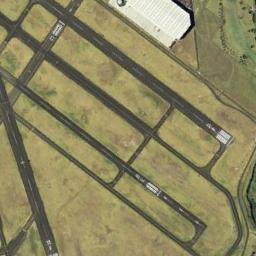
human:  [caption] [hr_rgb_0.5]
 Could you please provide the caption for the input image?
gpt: A runway at the airport is surrounded by a brown farmland with an airport house next to the runway .

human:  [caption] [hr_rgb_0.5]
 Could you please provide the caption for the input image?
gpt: There is an airport in the field with some runways .

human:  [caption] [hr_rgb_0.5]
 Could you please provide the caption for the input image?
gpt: This airport has only one runway .

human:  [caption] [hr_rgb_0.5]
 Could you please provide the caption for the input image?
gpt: An airport with some parallel runways and a white building on the lawn .

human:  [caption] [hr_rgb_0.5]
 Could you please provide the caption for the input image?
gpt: The grass of the airfield is divided into different sizes by the road .